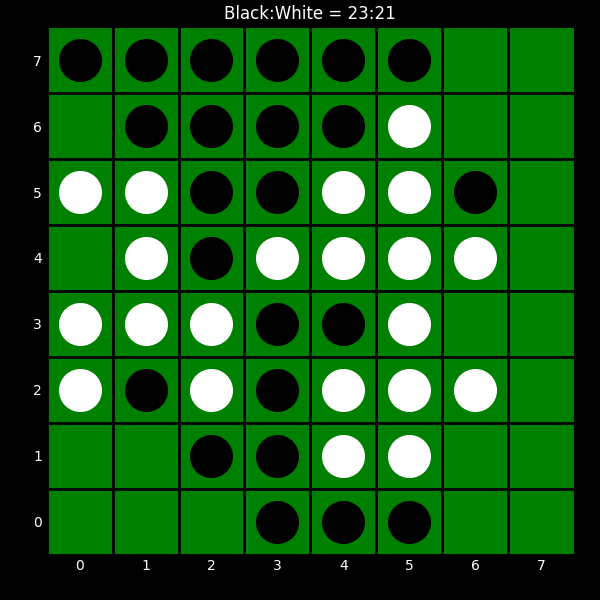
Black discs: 23
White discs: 21